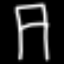
Label: chair